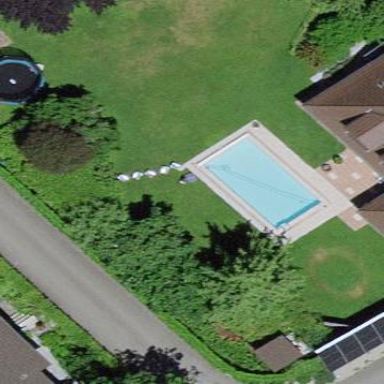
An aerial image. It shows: Swimming pool located in leisure land.